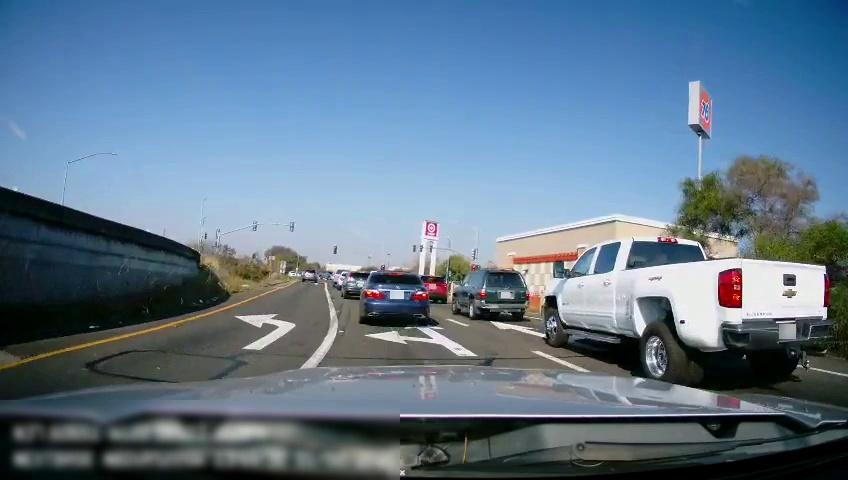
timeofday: Day
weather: Sunny
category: Drivable Space
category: Vehicles | SUV
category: Vehicles | SUV
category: Vehicles | SUV
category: Vehicles | SUV
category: Vehicles | Truck
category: Vehicles | SUV
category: Vehicles | Car
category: Vehicles | SUV
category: Vehicles | Car
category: Lanes | Alternate Lane
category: Lanes | Current Lane
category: Lanes | Current Lane
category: Lanes | Alternate Lane
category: Traffic | Lights
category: Traffic | Lights
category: Traffic | Lights